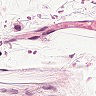
Metastatic tissue present: no